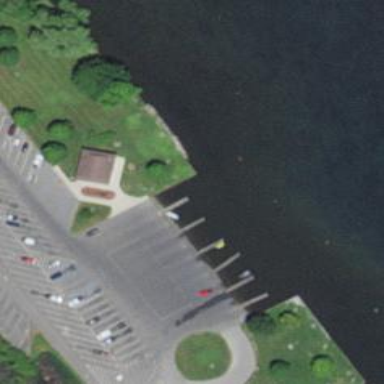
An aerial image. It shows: Slipway on leisure land.